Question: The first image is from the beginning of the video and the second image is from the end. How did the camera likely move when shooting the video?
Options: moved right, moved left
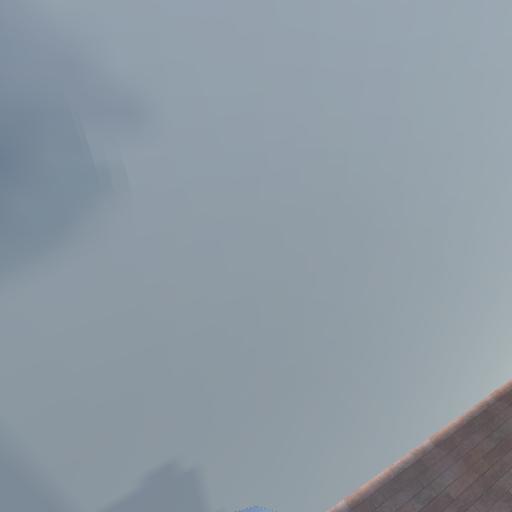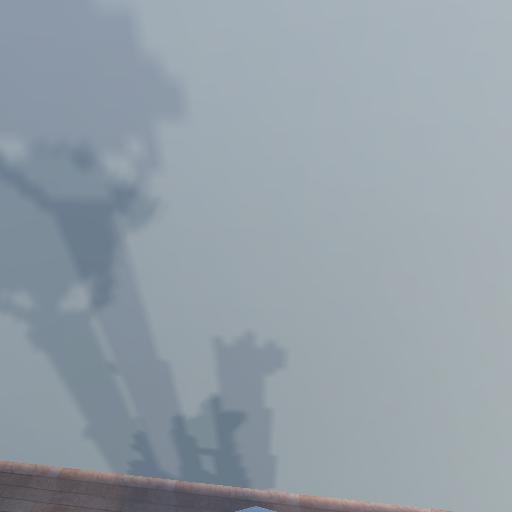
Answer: moved right